Question: I'm trying to setup <URL> but I'm not able to test it in my Rails application.
To test it, I have changed my ActionMailer SMTP settings to be as follows:
'''
# config/environments/development.rb
config.action_mailer.smtp_settings = {
:address => "smtp.gmail.com",
:port => 587,
:domain => 'gmail.com',
:user_name => 'my_email@gmail.com',
:password => '[REDACTED]',
:authentication => 'plain',
:enable_starttls_auto => true
}
'''
My Mailer sets up the default 'from' and 'to' addresses, and defines a method 'mail_action' as follows:
'''
# app/mailers/test_mailer.rb
class TestMailer < ActionMailer::Base
default from: "my_email@gmail.com"
default to: "my_email@gmail.com"
def mail_action
@data = confirm_action
mail subject: "Mail action"
end
def confirm_action
{
"@context" => "http://schema.org",
"@type" => "EmailMessage",
"action" => {
"@type" => "ConfirmAction",
"name" => "Confirm registration",
"handler" => {
"@type" => "HttpActionHandler",
"url" => "http://google.fr",
},
},
}
end
end
'''
The method 'confirm_action' defines the markup for my action, following <URL>.
In the view for the 'mail_action' method, I add the markup in the '<head>':
'''
# app/views/test_mailer/mail_action.html.haml
!!! Strict
%html
%head
%title Mail Action
= content_tag :script, type: 'application/ld+json' do
= JSON.generate(@data).html_safe
%body
%h1 Mail Action
%pre
= JSON.generate(@data).html_safe
'''
I simply send the email from the Rails console using 'TestMailer.mail_action.deliver'.
In the email I receive, I can clearly see the markup, however the action button is not here:
'''
Return-Path: <my_email@gmail.com>
Received: from gmail.com ([REDACTED IP ADDRESS])
by mx.google.com with ESMTPSA id qg11sm20491658wic.17.2014.12.17.03.07.30
for <my_email@gmail.com>
(version=TLSv1.2 cipher=ECDHE-RSA-AES128-GCM-SHA256 bits=128/128);
Wed, 17 Dec 2014 03:07:36 -0800 (PST)
Date: Wed, 17 Dec 2014 12:07:29 +0100
From: my_email@gmail.com
To: my_email@gmail.com
Message-ID: <549163f154ad5_3a153fea39063bec467c7@Pluto.mail>
Subject: Mail action
Mime-Version: 1.0
Content-Type: text/html;
charset=UTF-8
Content-Transfer-Encoding: 7bit
<!DOCTYPE html>
<html>
<head>
<title>Mail Action</title>
<script type="application/ld+json">{"@context":"http://schema.org","@type":"EmailMessage","action":{"@type":"ConfirmAction","name":"Confirm registration","handler":{"@type":"HttpActionHandler","url":"http://google.fr"}}}
</script>
</head>
<body>
<h1>Mail Action</h1>
<pre>{"@context":"http://schema.org","@type":"EmailMessage","action":{"@type":"ConfirmAction","name":"Confirm registration","handler":{"@type":"HttpActionHandler","url":"http://google.fr"}}}</pre>
</body>
</html>
'''

Does anyone know what I'm missing / doing wrong ? Thanks in advance !
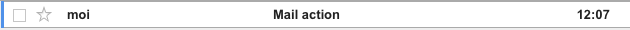
Answer: To send test emails, even to yourself, the emails need to be signed with DKIM/SPF to prevent spoofing as mention in this question: <URL>
You can test your markup sending and email to yourself with Apps Script. When the markup is well tested, you can then register with Google. Here is the information needed <URL>